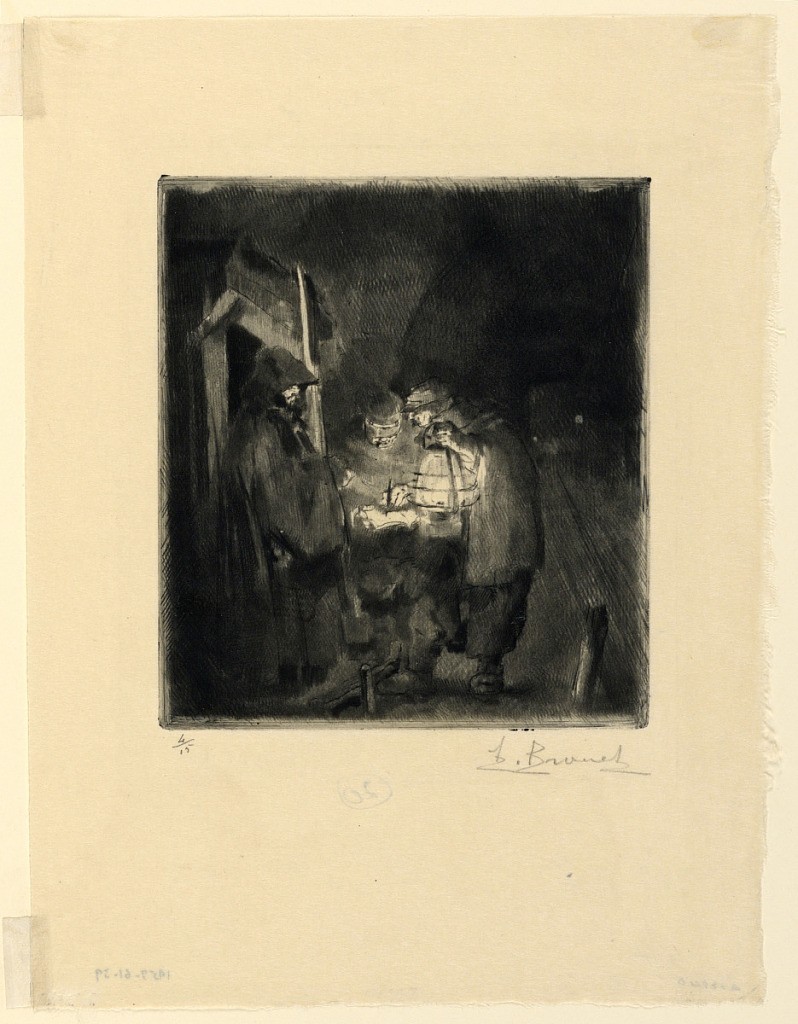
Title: The Dispatch
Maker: Auguste Brouet, French, 1872 - 1941
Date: ca. 1915
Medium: Drypoint and mezzotint on paper
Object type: Print
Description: In a darkened interior, two soldiers pour over a paper, over which one holds a lantern. In a doorway at the left stands a hooded figure.